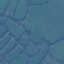
Land use / land cover class: Pasture